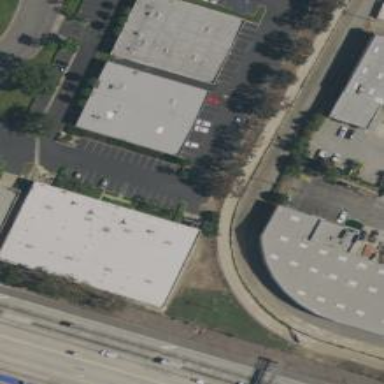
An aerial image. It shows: Industrial building.